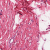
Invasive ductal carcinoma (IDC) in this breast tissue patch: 0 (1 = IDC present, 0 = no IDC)